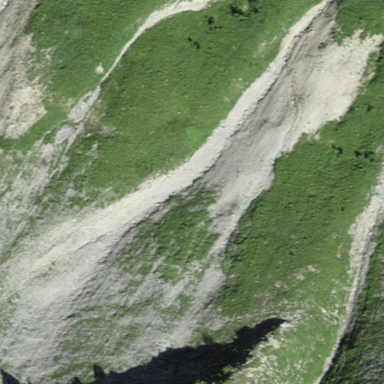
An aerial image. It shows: Natural scree.